Aerial crown-view tile of a tropical tree (Barro Colorado Island, Panama), acquired 20240716:
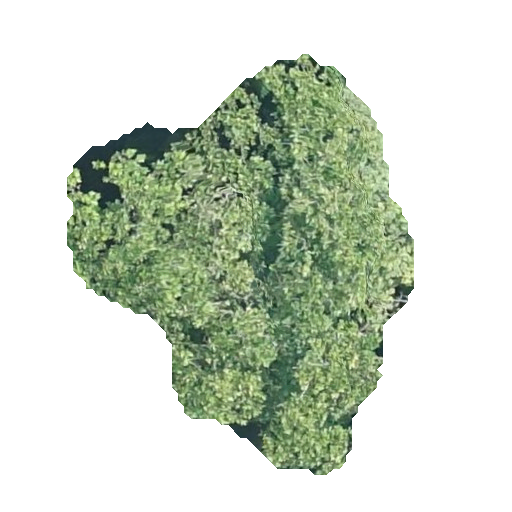
Species: Anacardium excelsum
GBIF accepted scientific name: Anacardium excelsum
Crown area: 144.373 m²